Brain MRI, t2w sequence, axial 2D slice.
Patient: age 38, sex F, weight 78 kg, height 1.78 m
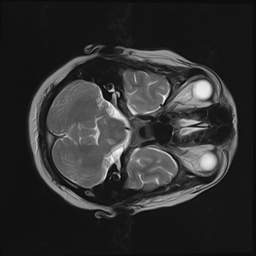